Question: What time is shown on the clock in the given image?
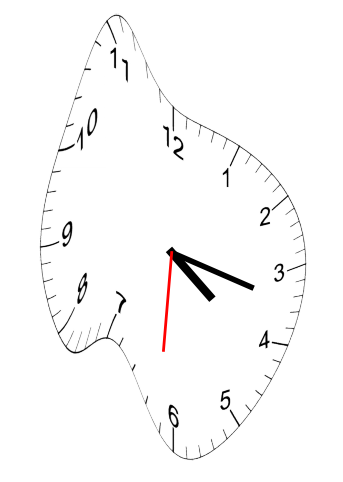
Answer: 04:17:31